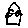
Label: house